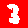
Digit: 3